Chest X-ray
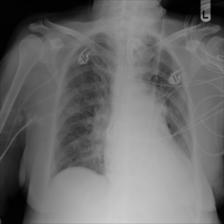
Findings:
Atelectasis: negative
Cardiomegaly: negative
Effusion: negative
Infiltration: negative
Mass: positive
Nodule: negative
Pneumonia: negative
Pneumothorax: negative
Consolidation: positive
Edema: negative
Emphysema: negative
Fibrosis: negative
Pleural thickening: negative
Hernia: negative